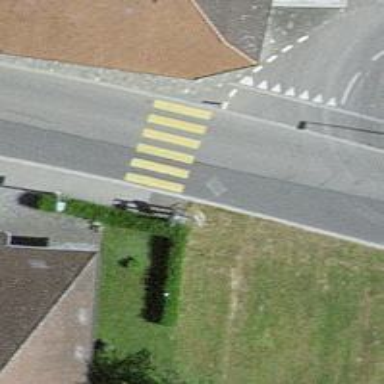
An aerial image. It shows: Zebra crossing on the road.